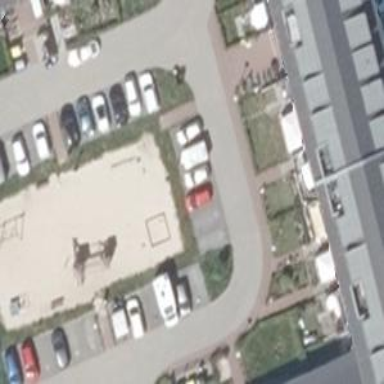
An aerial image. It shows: Playground area for leisure activities on the land.